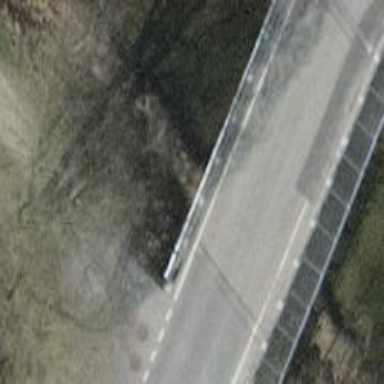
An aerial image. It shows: There is man-made bridge in the image.